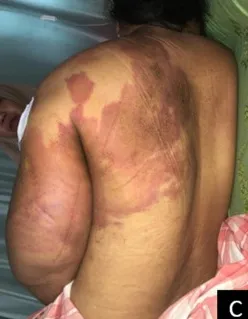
Erythematous macules on the left back and arm.
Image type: medical_photograph (skin_photograph)